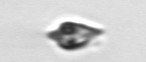
Label: Oxytoxum